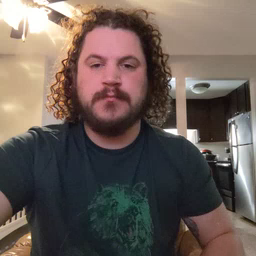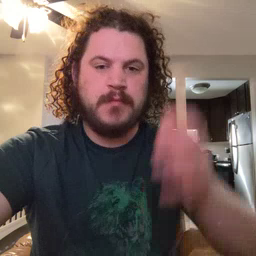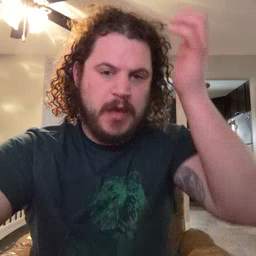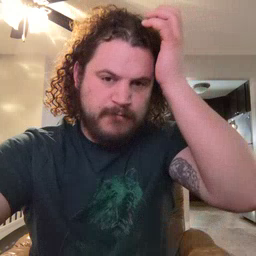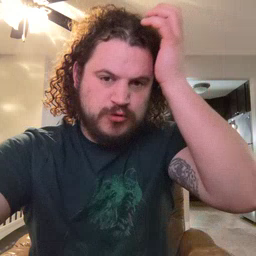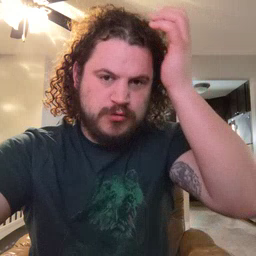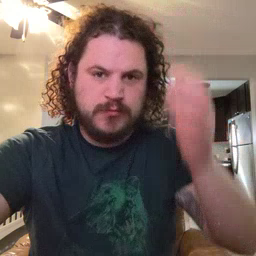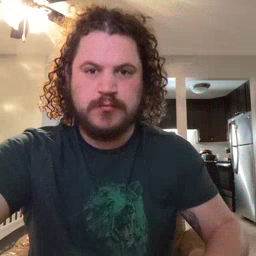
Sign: garbage